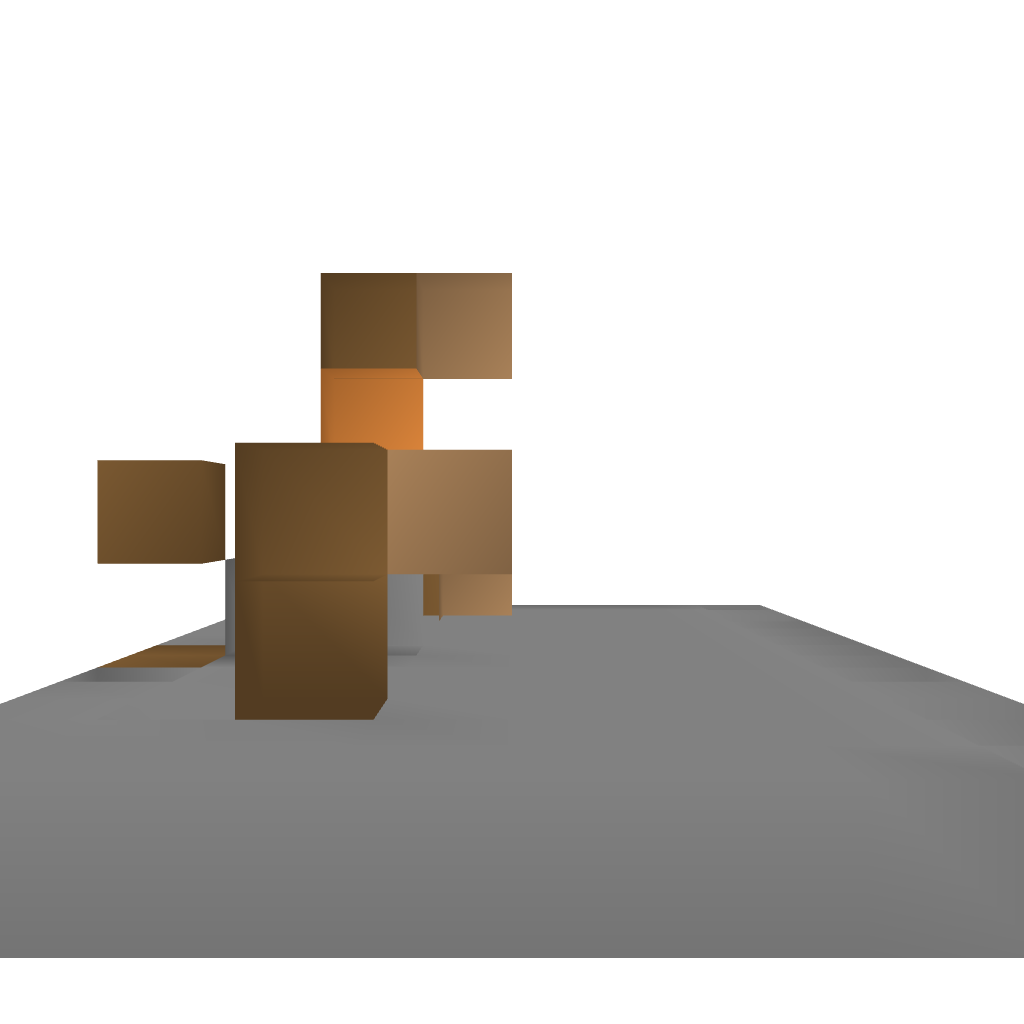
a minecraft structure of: Iron Golem Self Builder bad low quality